Field crop: maize
Growth stage: 2
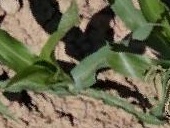
Species: maize